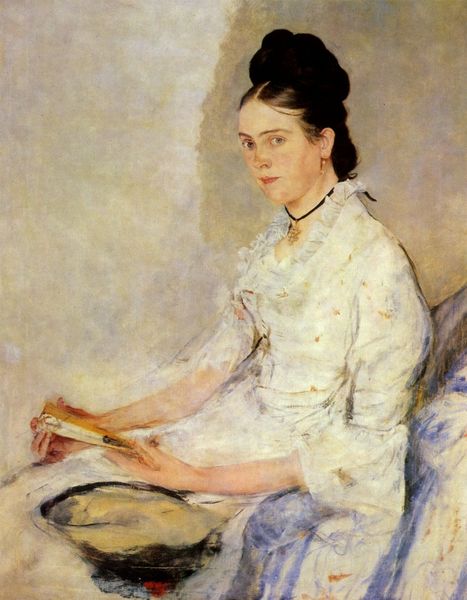
Titel: Porträt der Rosine Fischler, Gräfin Treuberg
Künstler: Wilhelm Maria Hubertus Leibl
Standort: Hamburg
Institution: Kunsthalle
Schlagwörter: blau, dunkel, feder, gemälde, hand, haut, kopf, körper, schatten, weiß, impressionismus, mädchen, sitzen, braun, brust, busen, daumen, degas, finger, frau, frisur, grau, haar, hell, hut, kleid, licht, mund, nase, ohr, ohrring, pastell, raum, schmuck, schwarz, stirn, stuhl, zimmer, blick, dame, rot, tuch, fächer, schleife, hemd, jung, wand, arm, arme, augen, barock, bibel, falten, gesicht, halten, kleidung, kragen, mensch, rembrandt, schale, spitze, teller, ärmel, bild, bildnis, hals, hände, innenraum, portrait, porträt, auge, gold, haare, sessel, sitzend, stoff, stoffe, tücher, decke, nachthemd, ohrringe, spitzen, person, augenbrauen, brosche, kinn, lippen, locken, mittelscheitel, rokoko, scheitel, seide, traurig, brüste, dutt, sommer, sofa, liegen, sitz, halsband, mieder, warm, kette, mauer, monochrom, linien, französisch, kissen, falte, polster, tapete, ernst, brauen, lesen, gestreift, streifen, bett, schlafzimmer, hochsteckfrisur, couch, junge, nachdenklich, rüsche, rüschen, schoß, knie, halsschmuck, oberkörper, selbstporträt, halskette, fecher, momentaufnahme, wände, haarknoten, schwarze haare, buch, linie, seite, tasche, strähne, wärme, diffus, verschwommen, anhänger, imprssionismus, ohring, dunkle haare, hochfrisur, muschel, haarsträhne, difus, chagall, mittig, nachtkleid, haardutt, weißes kleid, spanierin, betrübt, weiße wand, flechtfrisur, bäckerin, haarscheitel, schüssels, impressionistich, imrepssionistisch, auugenbrauen, weiß frau